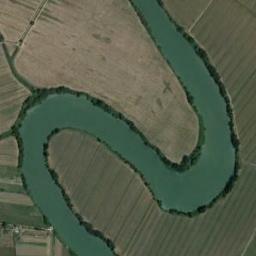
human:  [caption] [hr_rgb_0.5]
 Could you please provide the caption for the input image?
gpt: The river goes through bare farmland .

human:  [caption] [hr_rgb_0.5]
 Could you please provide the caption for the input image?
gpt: The green river with a winding bank goes through the farmland .

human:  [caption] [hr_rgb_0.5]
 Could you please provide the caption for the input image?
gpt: A light green river curved in an inverse Z-shape with green and tan mixed fields on both sides of the bank .

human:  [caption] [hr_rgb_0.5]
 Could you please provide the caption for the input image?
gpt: There are many trees around the river .

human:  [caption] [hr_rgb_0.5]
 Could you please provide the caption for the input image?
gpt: There are green farmlands and brown farmlands near the green winding river .